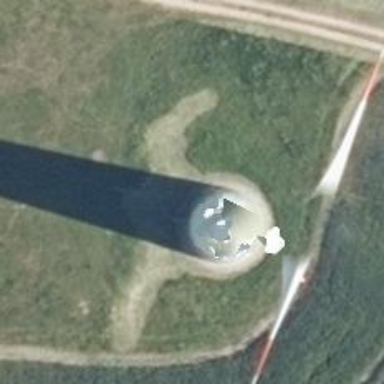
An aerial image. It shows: Wind-powered generator.